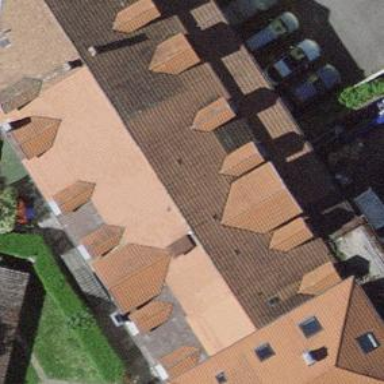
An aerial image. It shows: House with hipped roof.